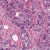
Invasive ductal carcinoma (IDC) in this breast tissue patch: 1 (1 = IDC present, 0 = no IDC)